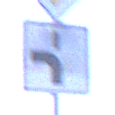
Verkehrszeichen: VerlaufVorfahrtsstrasse5
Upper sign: Vorfahrtsstrasse
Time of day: SunriseSunset
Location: Outdoor (Suburban)
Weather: PartlyCloudy
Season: NotSpecified
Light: Natural